Question: Check this:

Can I add 'ListViewGroup' in WPF? Or a equivalent to that?
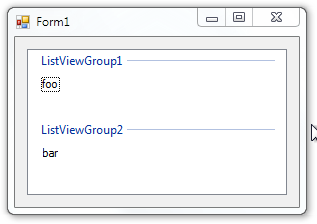
Answer: Grouping can be used in WPF, for example:
'''
<GroupBox Header="Example">
<GroupBox.Resources>
<CollectionViewSource x:Key="GroupedSource" Source="{Binding Items}">
<CollectionViewSource.GroupDescriptions>
<PropertyGroupDescription PropertyName="PropertyToGroupOn" />
</CollectionViewSource.GroupDescriptions>
</CollectionViewSource>
</GroupBox.Resources>
<ListBox ItemsSource="{StaticResource GroupedItemsSource}" />
</GroupBox>
'''
This will show a ListBox with its items grouped based on the property 'PropertyToGroupOn'.